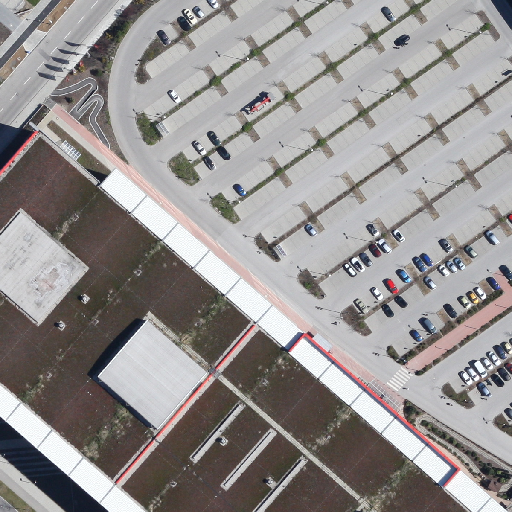
Referring expression: road